Aerial crown-view tile of a tropical tree (Barro Colorado Island, Panama), acquired 20240918:
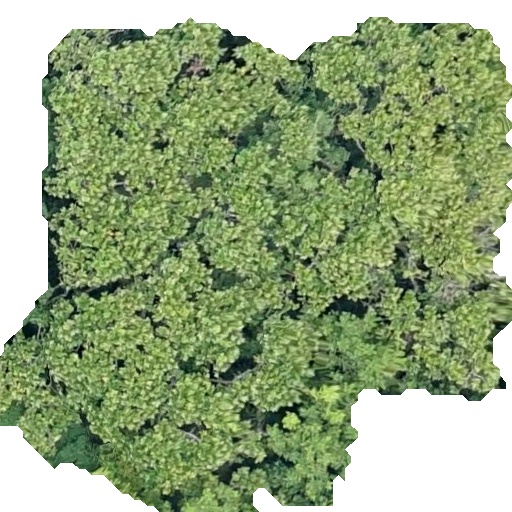
Species: Anacardium excelsum
GBIF accepted scientific name: Anacardium excelsum
Crown area: 316.931 m²